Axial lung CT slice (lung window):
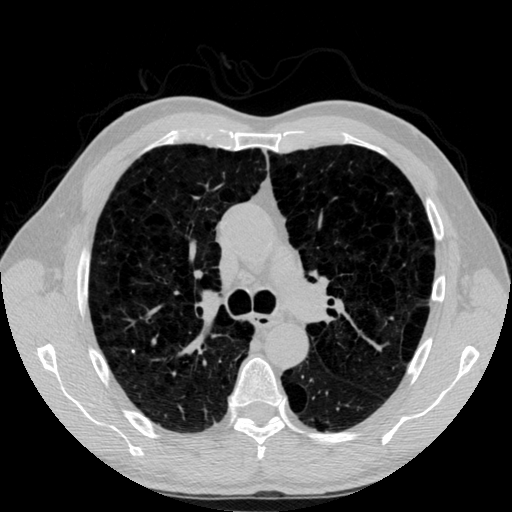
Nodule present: no